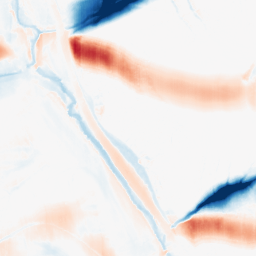
Category: morphological
Decomposition family: morphological_ellipse
Decomposition parameters: operation: average
width: 50
height: 10
Upsampling method: linear_exact
Upsampling parameters: scale: 4
Upsampling scale: 4